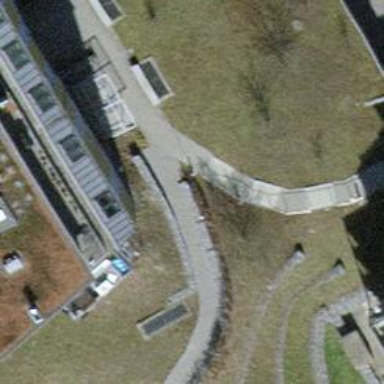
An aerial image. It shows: Set of concrete steps.